Question: I don't see what could be wrong here, I was working on a different method but had some problems so I tried to simplify it to check where could the mistake be but I ended going up into this very simple method and still I have the same error.

When I put the mouse over the redX at line 6 I get a message saying:
'''
multiple markers at this line
-Syntax error on token "(",;expected
-Syntax error on token ")",;expected'
'''
mouse at line 7 says:
'''
void method cannot return a value
2 quick fixes available
change method return type to 'int'
change to 'return;'
'''
I changed public static void to public static int and also changed the method's modifier but the error at line 6 appears everytime.
I don't see anything wrong here but I think I'm making a mistake that just needs a simple fix, am I going crazy? never had this particular problem before
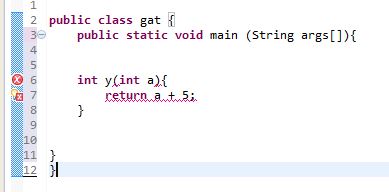
Answer: The problem is that you are declaring a method called 'y' the 'main' method. In Java, you cannot nest method declerations.
You will have to move it outside the 'main' method scope or else, declare a private inner class which will hold your 'y' method.
In short:
'''
public class gat {
public static void main(String args[]) {
...
}
int y(int a) {
return a + 5;
}
}
'''
Or:
'''
public class gat {
public static void main(String args[]) {
class inner {
int y (int a) {
return a + 5;
}
}
}
}
'''
The first approach is the most common, however you sometimes do end up using the second approach, especially when dealing with Swing Events and other threading aspects.